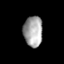
Tissue: lung
Cell type: Endothelial cells
Senescence score: 0.1265
Nuclear area (px): 571
Mean DAPI intensity: 164.412